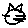
Label: cat